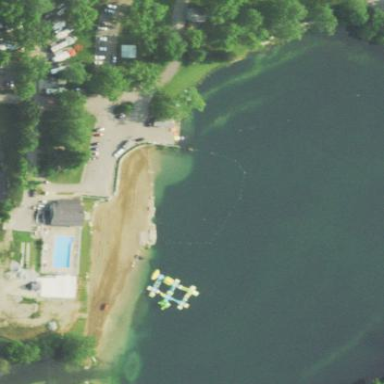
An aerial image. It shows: Swimming area within the leisure land.